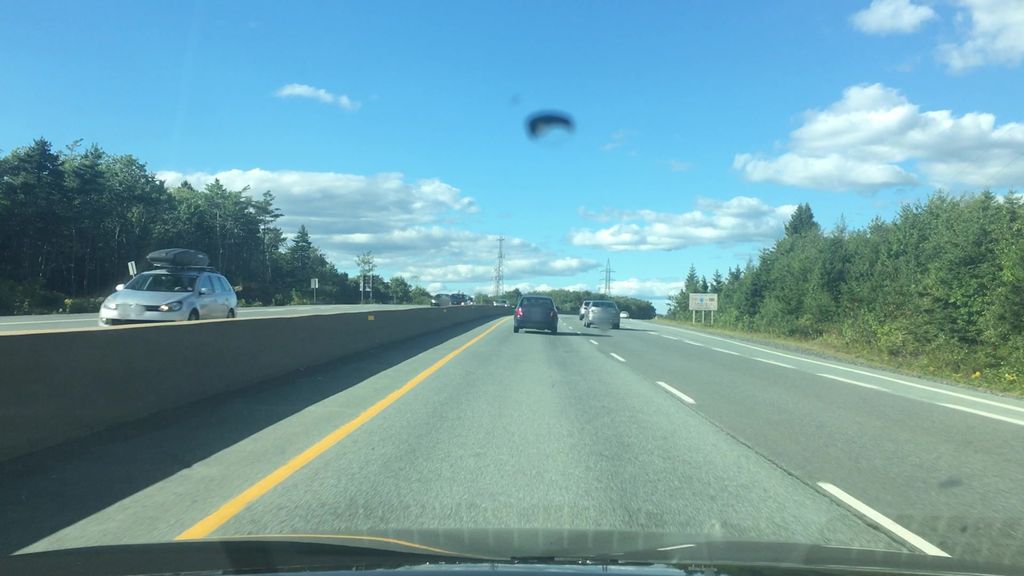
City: halifax